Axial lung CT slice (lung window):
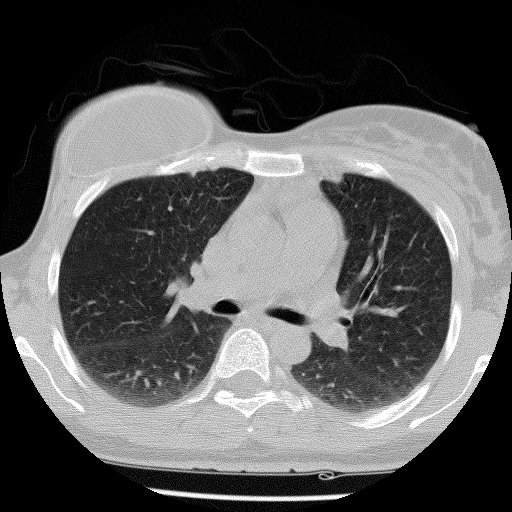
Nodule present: no